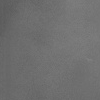
Atmospheric dust classification: dusty